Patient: sex M, age 72
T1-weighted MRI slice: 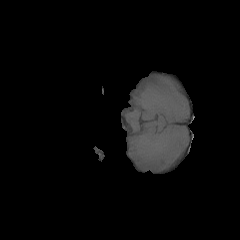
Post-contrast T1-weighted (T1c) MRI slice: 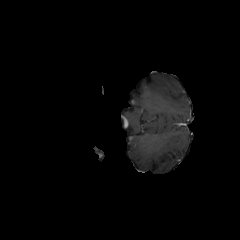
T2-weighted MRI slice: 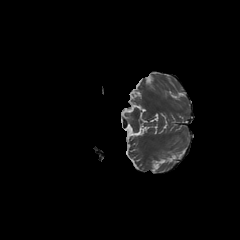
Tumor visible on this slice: no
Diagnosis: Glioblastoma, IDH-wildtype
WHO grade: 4